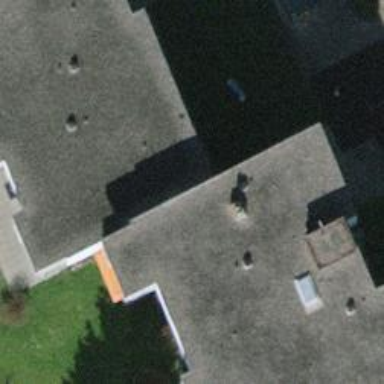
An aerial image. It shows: Flat-roofed apartment building.